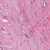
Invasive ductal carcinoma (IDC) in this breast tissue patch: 0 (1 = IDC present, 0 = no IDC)